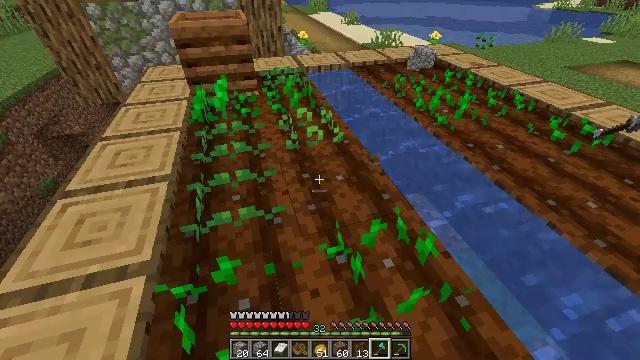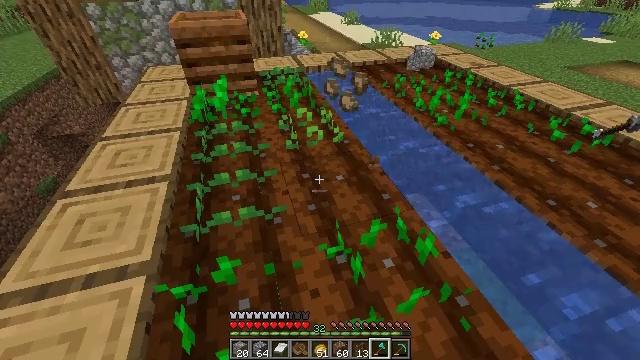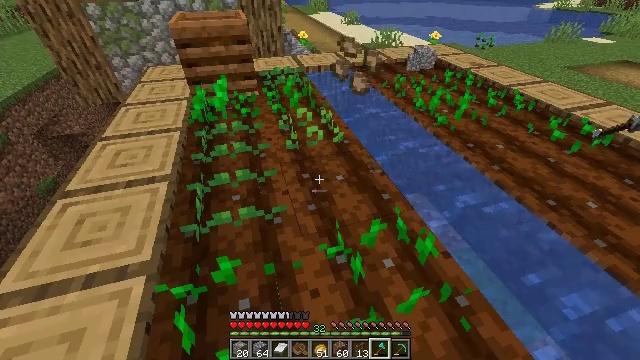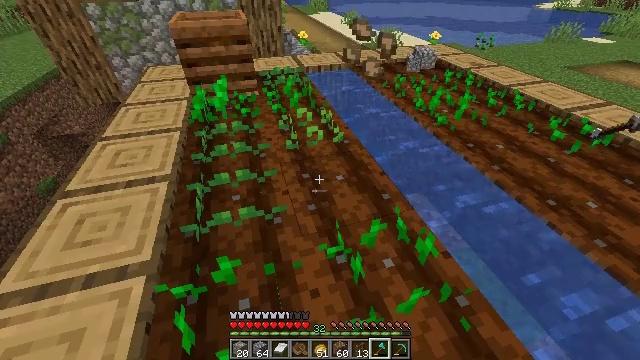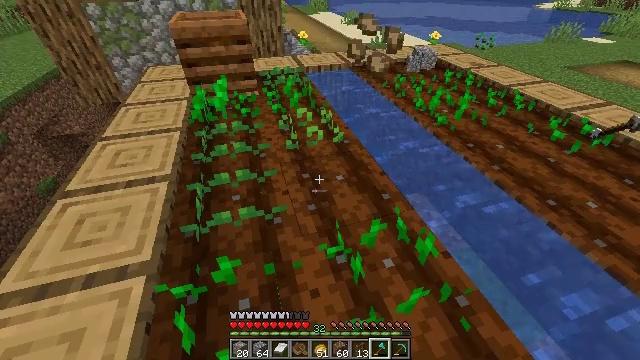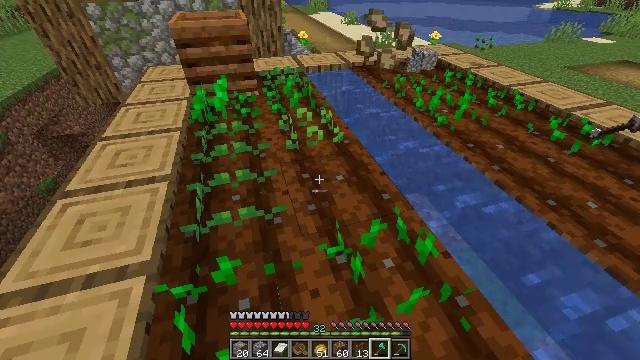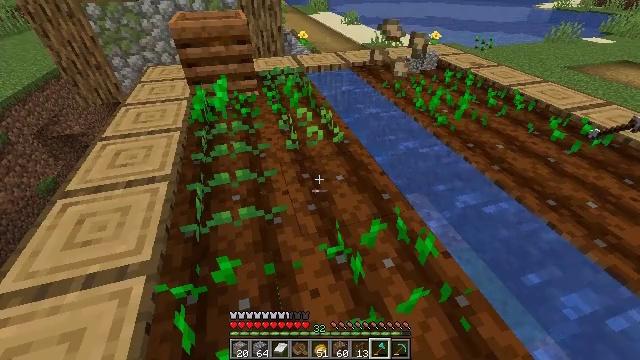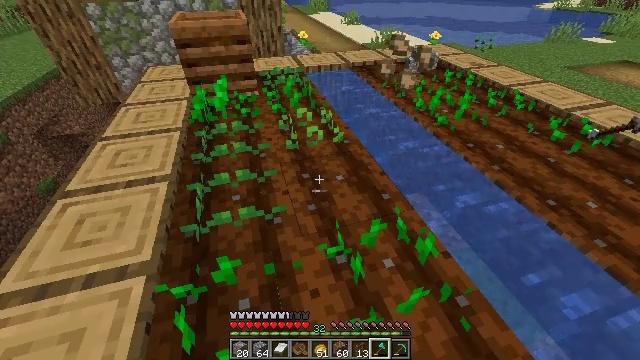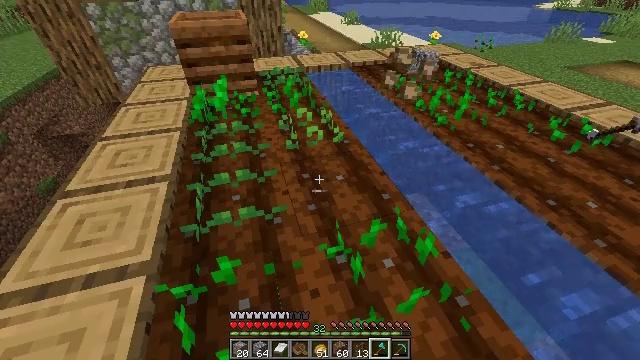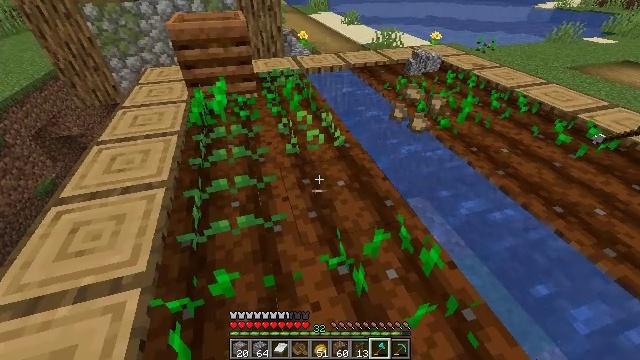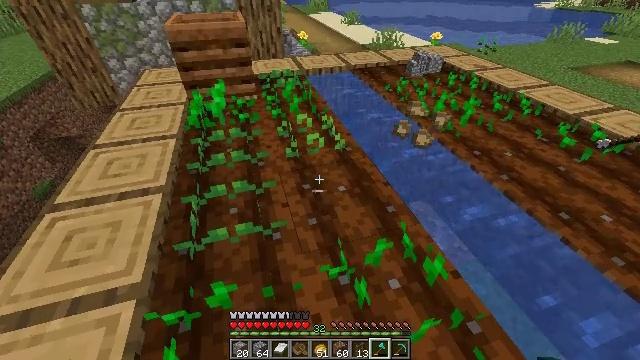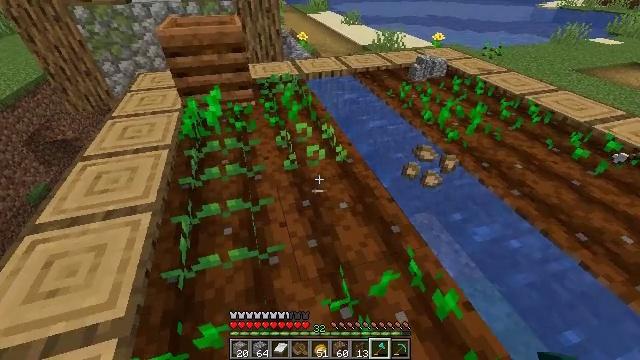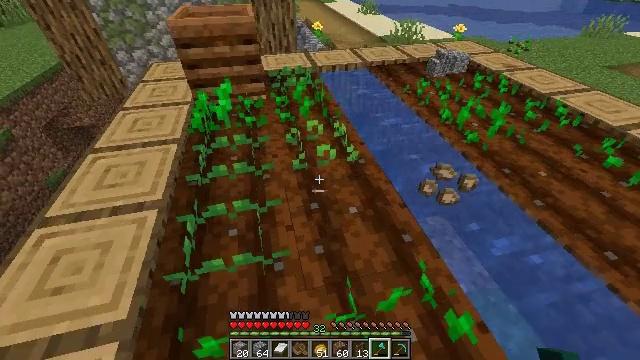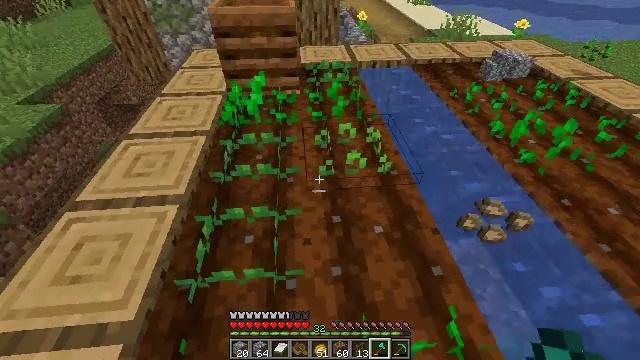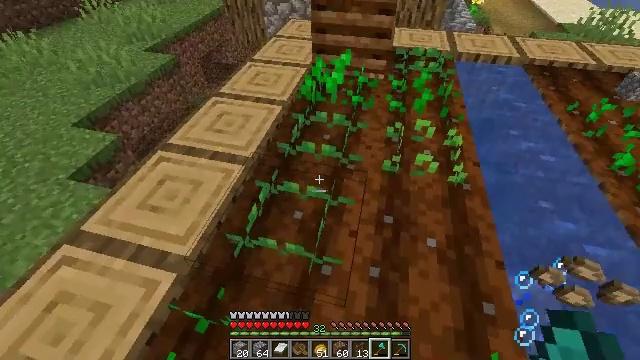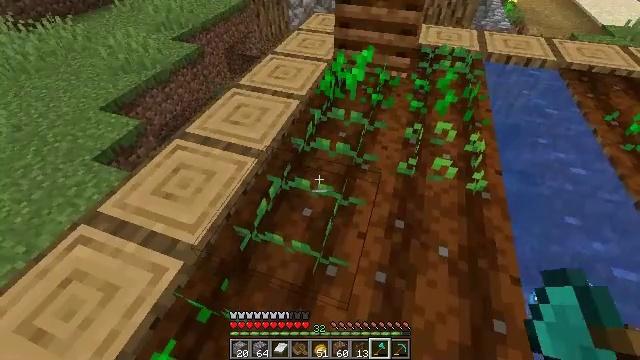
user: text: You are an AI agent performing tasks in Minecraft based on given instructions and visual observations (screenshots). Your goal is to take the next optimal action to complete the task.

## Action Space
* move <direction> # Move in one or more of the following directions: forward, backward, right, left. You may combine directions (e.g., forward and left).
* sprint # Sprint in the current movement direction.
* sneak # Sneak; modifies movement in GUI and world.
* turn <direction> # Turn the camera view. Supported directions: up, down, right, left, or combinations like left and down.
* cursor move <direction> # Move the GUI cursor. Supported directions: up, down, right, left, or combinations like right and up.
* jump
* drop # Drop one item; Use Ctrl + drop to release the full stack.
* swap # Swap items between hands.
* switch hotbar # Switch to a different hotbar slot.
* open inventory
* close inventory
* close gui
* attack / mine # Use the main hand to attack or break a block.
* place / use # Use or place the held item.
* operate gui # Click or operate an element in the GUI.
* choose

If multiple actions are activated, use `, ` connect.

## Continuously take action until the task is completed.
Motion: motion action
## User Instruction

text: Gather carrots from the field.
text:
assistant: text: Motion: no_op
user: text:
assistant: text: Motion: no_op
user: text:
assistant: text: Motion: no_op
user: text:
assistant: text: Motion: no_op
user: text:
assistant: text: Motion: no_op
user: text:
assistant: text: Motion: no_op
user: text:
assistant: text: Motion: no_op
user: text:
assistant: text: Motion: no_op
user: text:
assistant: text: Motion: move forward
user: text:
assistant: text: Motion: move forward
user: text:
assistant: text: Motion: move forward
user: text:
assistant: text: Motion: move forward, turn left and down
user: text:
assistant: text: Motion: turn left and down
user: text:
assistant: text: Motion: turn left and down
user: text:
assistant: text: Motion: turn left and down
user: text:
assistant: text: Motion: no_op
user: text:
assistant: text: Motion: no_op
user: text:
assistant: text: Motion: attack / mine
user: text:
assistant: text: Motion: turn down, attack / mine
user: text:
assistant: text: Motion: turn down
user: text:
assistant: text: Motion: no_op
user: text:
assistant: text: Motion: no_op
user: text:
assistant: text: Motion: no_op
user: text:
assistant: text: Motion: no_op
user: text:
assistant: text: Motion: turn right and up
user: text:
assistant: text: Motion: turn right and up
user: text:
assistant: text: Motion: turn up
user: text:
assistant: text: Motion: turn up
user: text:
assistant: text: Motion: no_op
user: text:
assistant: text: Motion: attack / mine